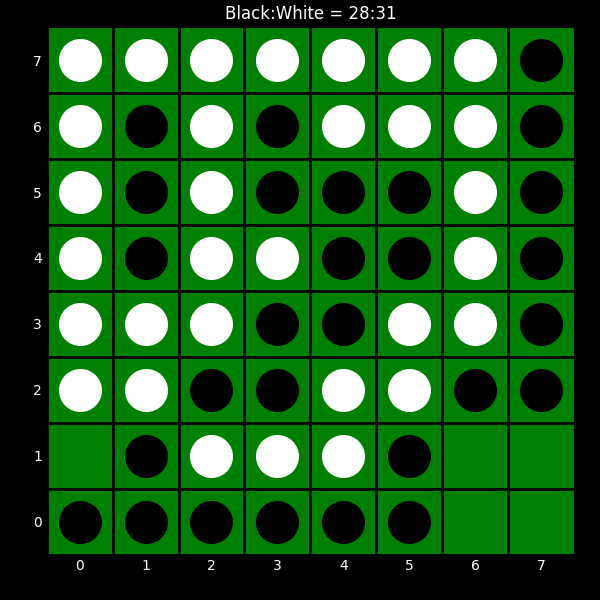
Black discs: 28
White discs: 31